Chest X-ray:
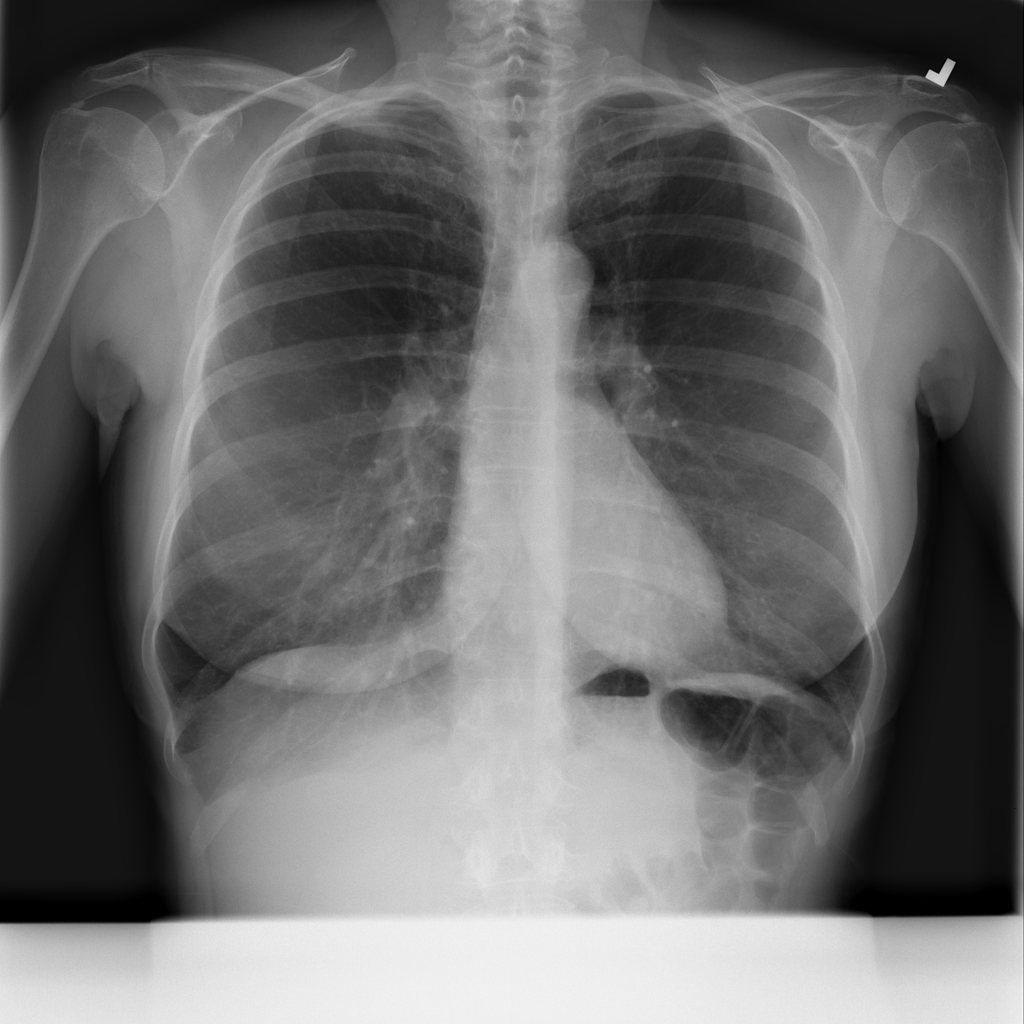
No abnormal finding: yes